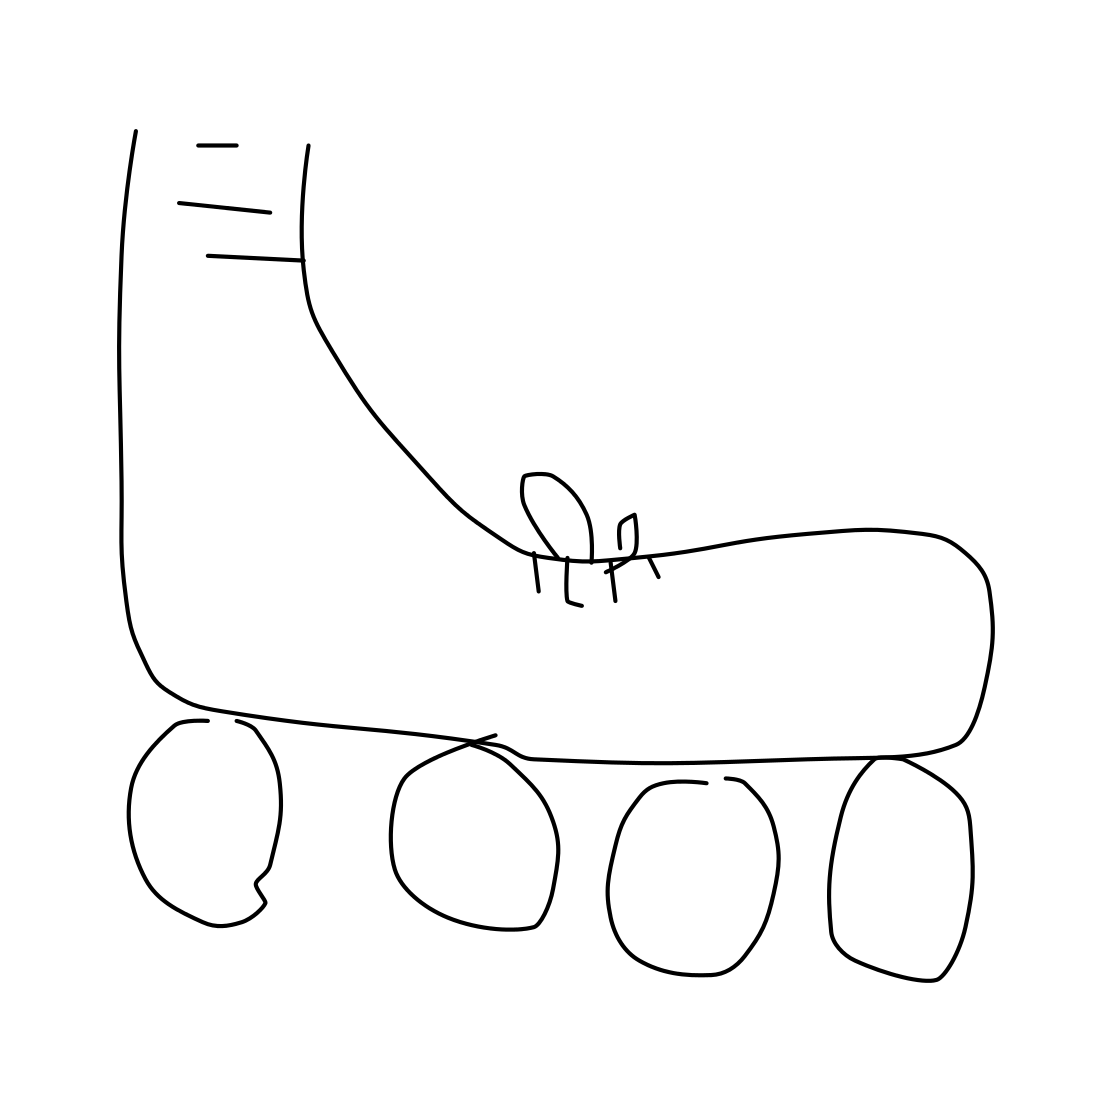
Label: rollerblades